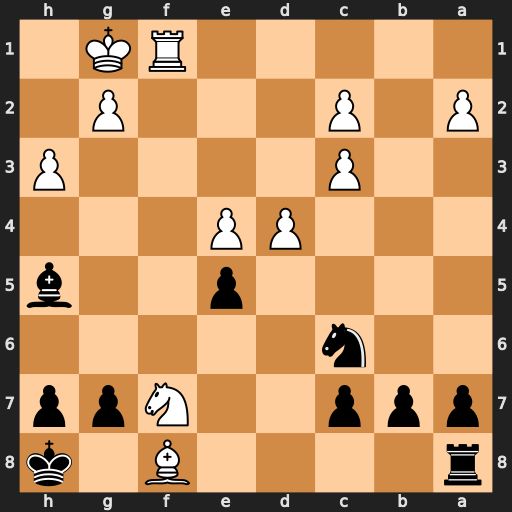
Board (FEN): r4B1k/ppp2Npp/2n5/4p2b/3PP3/2P4P/P1P3P1/5RK1
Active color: b
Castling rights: -
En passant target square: -
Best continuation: Kg8 Nh6+ gxh6